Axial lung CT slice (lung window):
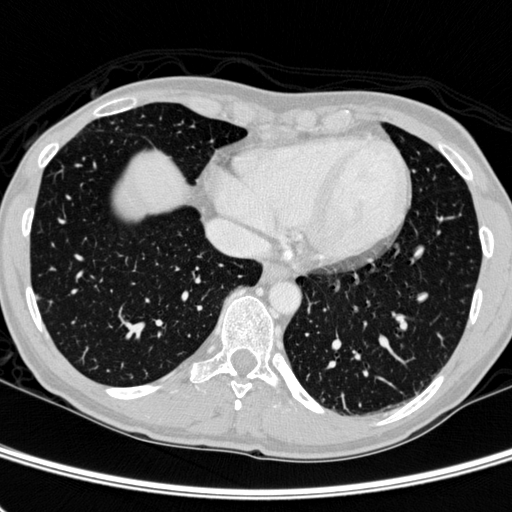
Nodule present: no